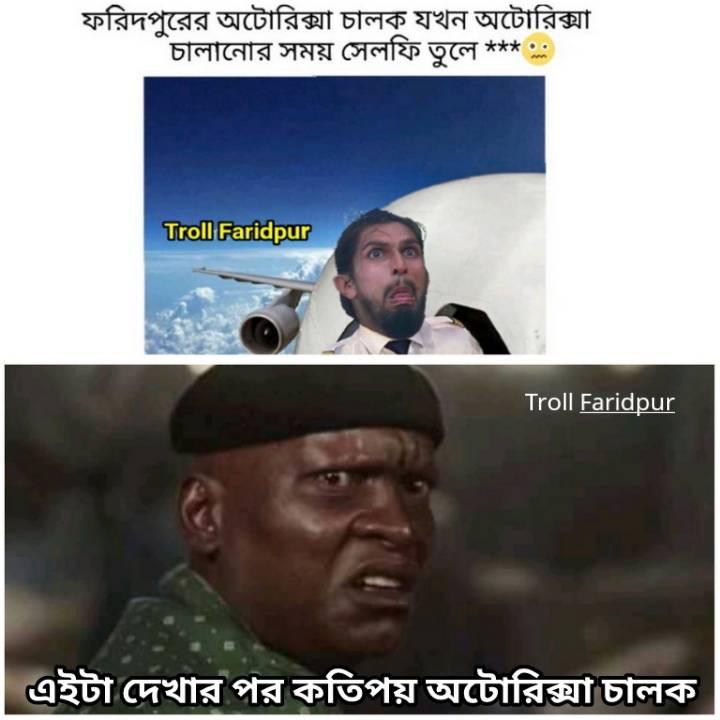
Caption: ফরিদপুরের অটোরিক্সা চালক যখন অটোরিক্সা চালানোর সময় সেলফি তুলে ***     এইটা দেখার পর কতিপয় অটোরিক্সা চালক
Label: non-hate